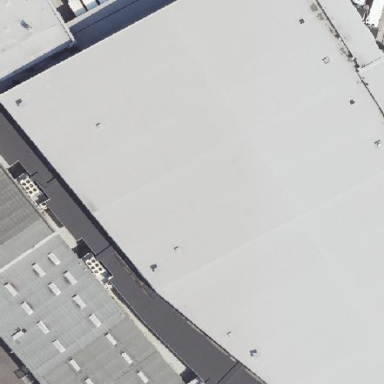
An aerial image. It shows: View of roof of building.